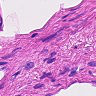
Metastatic tissue present: no